Question: The JToolbar buttons of my application don't respond at all when clicked in .jar format but respond perfectly on Netbeans IDE, I really don't understand why I'm having this problem, here is an image illustrating the JToolBarButtons that are not responding on the application:

Also, the part of the code that I think is having the problem is shown below:
'''
public class MainMenu extends JFrame implements ActionListener{
MyDesktopPane dp = new MyDesktopPane();
String TITLE = "The complete payroll system ";
JMenuBar menubar = new JMenuBar();
JPanel panel_Bottom = new JPanel();
JPanel panel_Top = new JPanel();
JButton btnOut = new JButton(new ImageIcon(getClass ().getResource("logout.png")));
Image img = new ImageIcon(getClass().getResource("/16.jpg")).getImage();
public MainMenu() {
super("PayRoll System");
panel_Top.setLayout(new BorderLayout());
panel_Top.setPreferredSize(new Dimension(10,150));
JToolBar tool=createJToolBar();tool.setBackground(new Color(36,121,183));
panel_Top.add(tool,BorderLayout.PAGE_START);
getContentPane().add(panel_Top,BorderLayout.PAGE_START);
getContentPane().add(dp,BorderLayout.CENTER);
btnOut.setBounds(600,230,75,35);
dp.add(btnOut);
{
btnOut.addActionListener(this);
addWindowListener(new WindowAdapter(){
public void windowClosing(WindowEvent e)
{
UnloadWindow();
}
});
}
}
public void actionPerformed(ActionEvent e){
Login log= new Login();
Object source = e.getSource();
if(source == btnOut){
log.setLogin();
dispose();
}
}
protected JToolBar createJToolBar()
{
JToolBar toolbar = new JToolBar("Toolbar");
toolbar.add(CreateJToolbarButton("Employee-Entry", "employee.png", "Emp_Entry",
JToolBarActionListener));
toolbar.addSeparator();
toolbar.add(CreateJToolbarButton("Employee Position Settings", "setting.png","Settings",
JToolBarActionListener));
toolbar.addSeparator();
toolbar.add(CreateJToolbarButton("DTR", "admin.png","DTR",
JToolBarActionListener));
toolbar.addSeparator();
toolbar.add(CreateJToolbarButton("User - Settings", "inf.png","User_Settings",
JToolBarActionListener));
toolbar.addSeparator();
toolbar.add(CreateJToolbarButton("Cash_Advance", "cash.png","Cash_Advance",
JToolBarActionListener));
toolbar.addSeparator();
toolbar.add(CreateJToolbarButton("Employee - Payoll", "rep.png","Reports_Payroll",
JToolBarActionListener));
toolbar.addSeparator();
toolbar.add(CreateJToolbarButton("Notepad", "SimpleTextEdit.png", "Notepad",
JToolBarActionListener));
toolbar.addSeparator();
toolbar.add(CreateJToolbarButton("Calculator", "Calculator2.png", "Calculator",
JToolBarActionListener));
toolbar.addSeparator();
return toolbar;
}
ActionListener JToolBarActionListener = new ActionListener()
{
public void actionPerformed(ActionEvent e)
{
empSettings set= new empSettings();
empEntry inf= new empEntry();
UserSettings panel1 = new UserSettings();
notepad note= new notepad();
BasicCalc calc= new BasicCalc();
empDeduction frameDeduct= new empDeduction();
empCashAdvance cash= new empCashAdvance();
empPayroll pay = new empPayroll();
String source = e.getActionCommand();
if(source == "Emp_Entry")
{
inf.setEntry();
}
if (source == "Settings")
{
set.setSettings();
}
if (source == "Reports_Payroll")
{
pay.setPay();
}
if (source == "DTR")
{
frameDeduct.setDeduct();
}
if (source == "Notepad")
{
note.setNote();
}
if (source == "Calculator")
{
calc.setCalc();
}
if (source == "User_Settings")
{
panel1.frameUser();
}
if(source == "Cash_Advance")
{
cash.setCash();
}
}
};
protected void paintComponent(Graphics g) {
Graphics2D graphics = (Graphics2D) g.create();
Image img = new ImageIcon(getClass().getResource("/16.jpg")).getImage();
graphics.drawImage(img, 0, 0, getWidth(), getHeight(), null);
graphics.dispose();
}
protected void UnloadWindow()
{
try
{
int reply = JOptionPane.showConfirmDialog(this,"Are you sure to exit?",TITLE,JOptionPane.YES_NO_OPTION,JOptionPane.WARNING_MESSAGE);
if (reply == JOptionPane.YES_OPTION)
{
setVisible(false);
System.exit(0);
}
else {
}
}
catch(Exception e)
{}
}
public JButton CreateJToolbarButton(String srcToolTipText,String srcImageLocation,String srcActionCommand, ActionListener JToolBarActionListener)
{
JButton bttnToolbar = new JButton(new ImageIcon(getClass ().getResource (srcImageLocation)));
bttnToolbar.setActionCommand(srcActionCommand);
bttnToolbar.setToolTipText(srcToolTipText);
bttnToolbar.setCursor(new Cursor(Cursor.HAND_CURSOR));
bttnToolbar.setFont(new Font("Dialog", Font.PLAIN, 12));
bttnToolbar.addActionListener(JToolBarActionListener);
return bttnToolbar;
}
public void setMain(){
MainMenu p1= new MainMenu();
p1.setSize(1228,700);
p1.setLocation(70,15);
p1.setVisible(true);
p1.setResizable(false);
}
public static void mainPane(){
new MainMenu ();
}
'''
I would be grateful if anyone could help me with this, thanks.
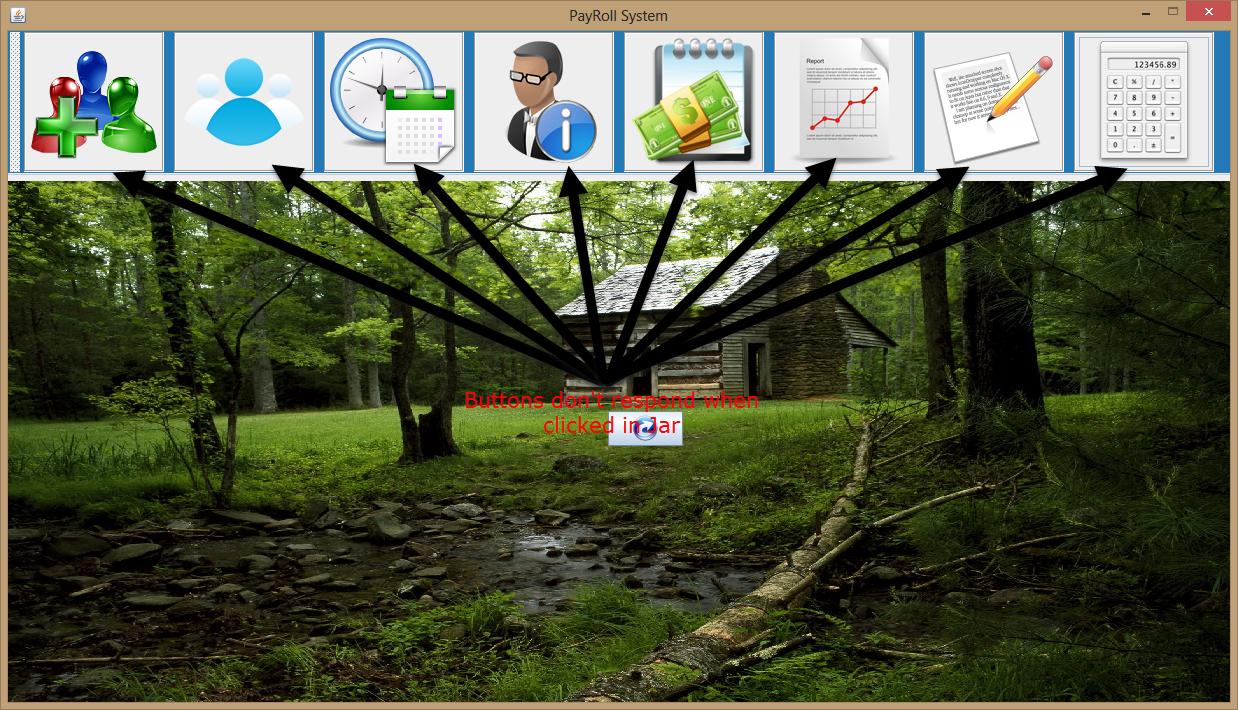
Answer: I was able to resolve this issue by opening , then navigating to and changing the Javaw.exe path in the value: .
The is the Javaw.exe path that my IDE is using to execute the application without any issues, the JToolbar buttons now work perfectly when the application is launched outside Netbeans IDE.